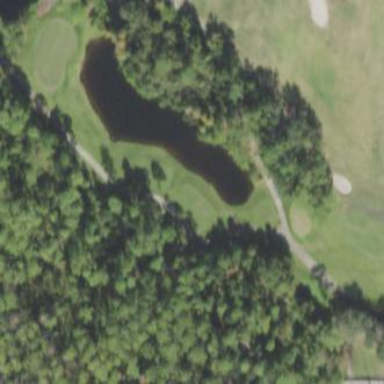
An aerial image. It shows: Water hazard on golf course.